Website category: sports
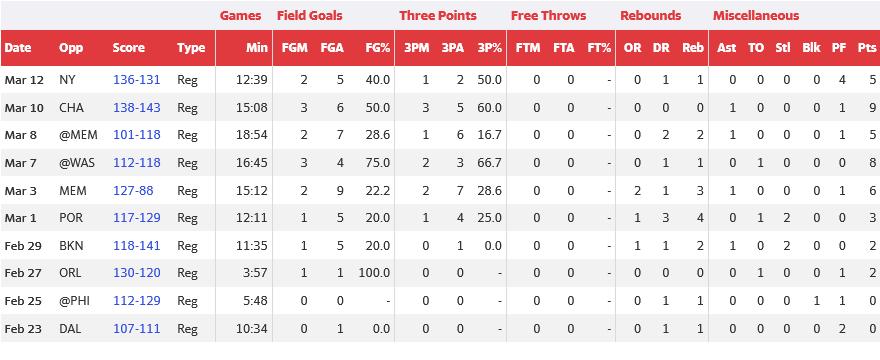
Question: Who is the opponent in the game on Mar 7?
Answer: WAS

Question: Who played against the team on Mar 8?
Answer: MEM

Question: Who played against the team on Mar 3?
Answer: MEM

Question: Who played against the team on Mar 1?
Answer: POR

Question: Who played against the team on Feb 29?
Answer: BKN

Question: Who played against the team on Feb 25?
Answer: PHI

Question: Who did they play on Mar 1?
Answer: POR

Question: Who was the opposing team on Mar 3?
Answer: MEM

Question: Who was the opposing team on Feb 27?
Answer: ORL

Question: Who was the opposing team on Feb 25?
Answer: PHI

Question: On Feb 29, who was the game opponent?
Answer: BKN

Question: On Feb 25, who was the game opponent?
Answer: PHI

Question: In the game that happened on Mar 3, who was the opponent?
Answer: MEM

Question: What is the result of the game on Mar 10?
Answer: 138-143

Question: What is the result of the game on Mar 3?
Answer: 127-88

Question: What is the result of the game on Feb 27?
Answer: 130-120

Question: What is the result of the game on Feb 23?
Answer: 107-111

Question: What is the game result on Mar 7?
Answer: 112-118

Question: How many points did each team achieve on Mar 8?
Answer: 101-118

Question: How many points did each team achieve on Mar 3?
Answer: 127-88

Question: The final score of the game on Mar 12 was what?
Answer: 136-131

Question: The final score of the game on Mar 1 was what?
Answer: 117-129

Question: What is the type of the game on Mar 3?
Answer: Reg

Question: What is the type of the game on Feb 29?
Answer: Reg

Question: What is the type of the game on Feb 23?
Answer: Reg

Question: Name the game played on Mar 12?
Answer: Reg

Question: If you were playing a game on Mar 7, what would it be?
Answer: Reg

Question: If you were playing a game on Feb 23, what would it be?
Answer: Reg

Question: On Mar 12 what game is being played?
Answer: Reg

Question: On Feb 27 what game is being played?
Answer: Reg

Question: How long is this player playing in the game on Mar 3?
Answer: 15:12

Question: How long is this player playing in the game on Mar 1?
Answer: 12:11

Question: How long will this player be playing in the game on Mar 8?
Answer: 18:54

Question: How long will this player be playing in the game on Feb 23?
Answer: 10:34

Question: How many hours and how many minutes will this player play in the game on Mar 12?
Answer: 12:39

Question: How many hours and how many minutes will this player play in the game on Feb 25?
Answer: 5:48

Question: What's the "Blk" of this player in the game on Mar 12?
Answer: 0

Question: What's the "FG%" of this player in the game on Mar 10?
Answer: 50.0

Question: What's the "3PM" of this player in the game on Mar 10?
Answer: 3

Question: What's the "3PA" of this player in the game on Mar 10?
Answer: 5

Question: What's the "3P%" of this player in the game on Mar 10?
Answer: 60.0

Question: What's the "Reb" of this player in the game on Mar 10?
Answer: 0

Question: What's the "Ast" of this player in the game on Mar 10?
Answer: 1

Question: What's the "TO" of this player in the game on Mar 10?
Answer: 0

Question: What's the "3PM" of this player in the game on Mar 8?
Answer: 1

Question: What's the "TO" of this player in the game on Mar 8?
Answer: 0

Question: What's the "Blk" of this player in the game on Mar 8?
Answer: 0

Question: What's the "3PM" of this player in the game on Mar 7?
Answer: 2

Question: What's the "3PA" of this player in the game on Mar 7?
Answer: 3

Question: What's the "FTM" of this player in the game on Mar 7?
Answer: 0

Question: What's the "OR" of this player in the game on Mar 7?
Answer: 0

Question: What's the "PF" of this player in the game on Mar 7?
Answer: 0

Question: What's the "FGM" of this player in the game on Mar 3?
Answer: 2

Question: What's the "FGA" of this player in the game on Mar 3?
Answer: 9

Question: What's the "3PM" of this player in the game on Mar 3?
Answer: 2

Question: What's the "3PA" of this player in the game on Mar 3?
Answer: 7

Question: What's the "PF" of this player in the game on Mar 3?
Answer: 1

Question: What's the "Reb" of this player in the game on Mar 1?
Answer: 4

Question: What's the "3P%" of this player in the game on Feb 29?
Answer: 0.0

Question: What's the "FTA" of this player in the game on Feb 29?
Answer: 0

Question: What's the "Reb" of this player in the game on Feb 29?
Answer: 2

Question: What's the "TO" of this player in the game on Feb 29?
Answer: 0

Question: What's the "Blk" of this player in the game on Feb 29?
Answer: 0

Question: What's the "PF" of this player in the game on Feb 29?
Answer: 0